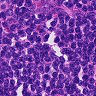
Metastatic tissue present: no